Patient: sex F, age 44
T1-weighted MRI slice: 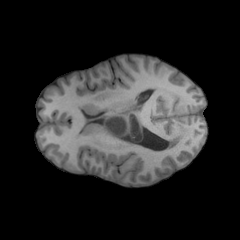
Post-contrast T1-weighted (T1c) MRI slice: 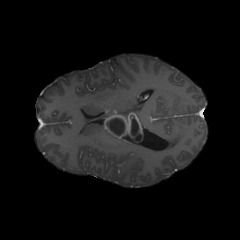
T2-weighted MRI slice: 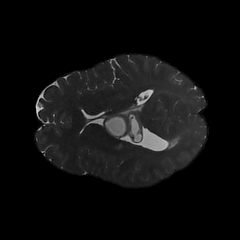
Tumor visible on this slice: yes
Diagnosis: Glioblastoma, IDH-wildtype
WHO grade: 4